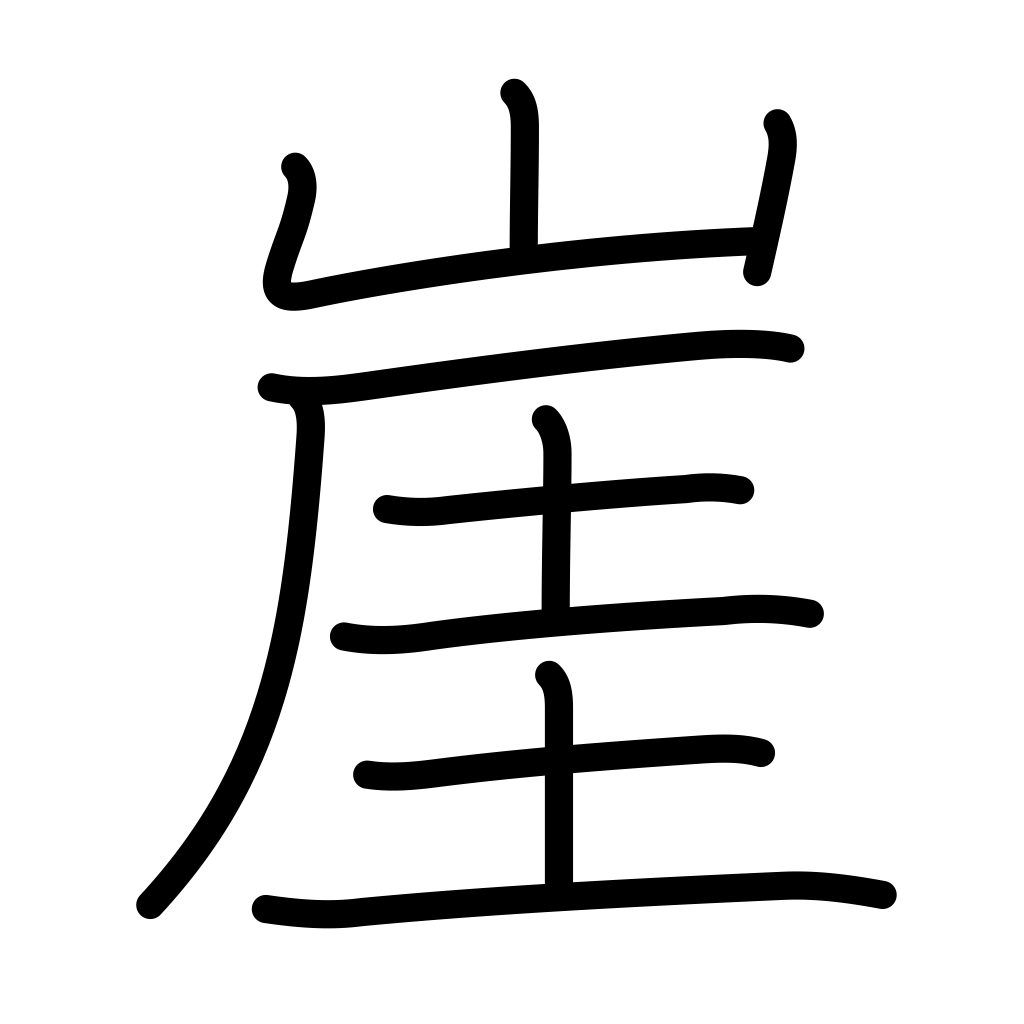
Meaning: cliff, bluff, precipice